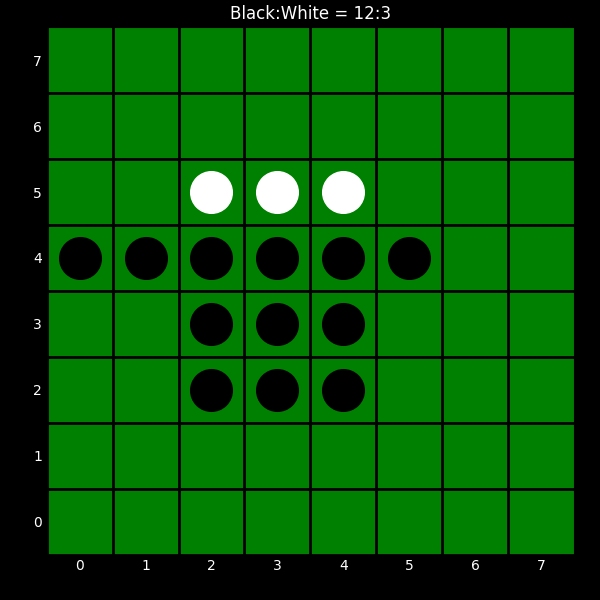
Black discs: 12
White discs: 3